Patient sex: F
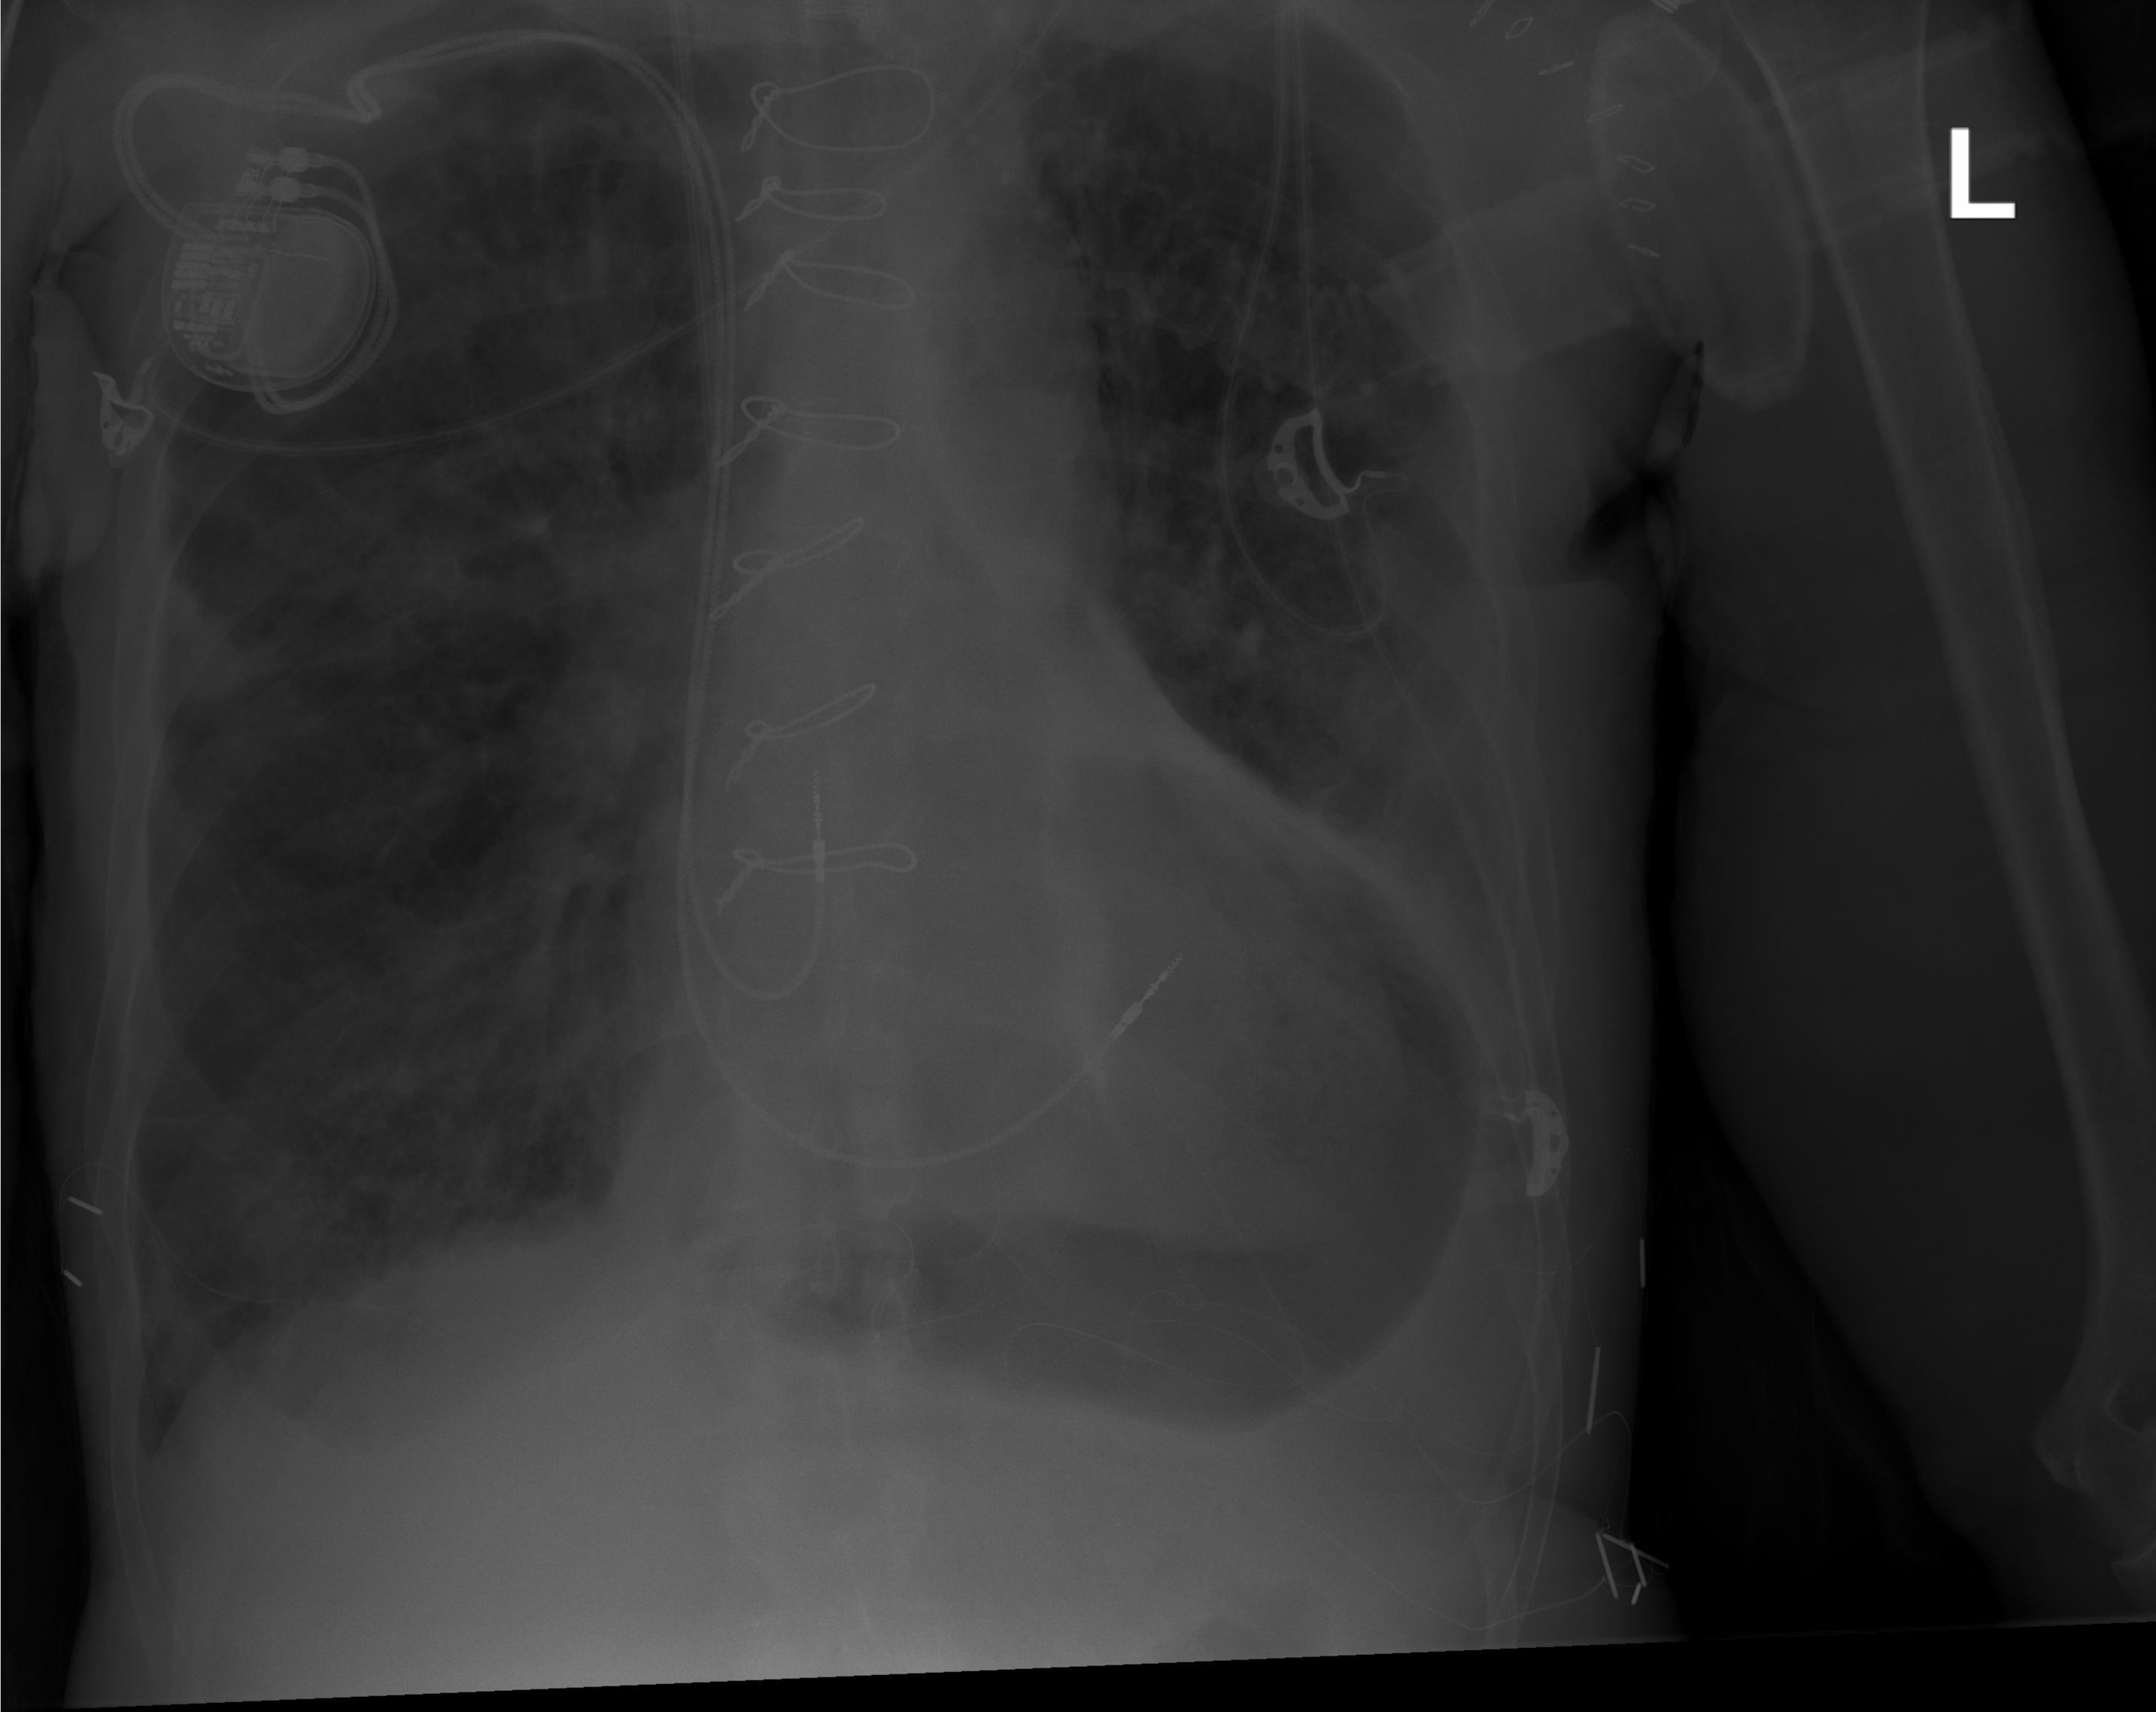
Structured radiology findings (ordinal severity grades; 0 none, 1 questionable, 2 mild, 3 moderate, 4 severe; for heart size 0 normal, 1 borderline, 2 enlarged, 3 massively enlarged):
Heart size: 0
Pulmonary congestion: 2
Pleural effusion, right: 2
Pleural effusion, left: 2
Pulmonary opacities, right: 2
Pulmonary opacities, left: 2
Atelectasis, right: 2
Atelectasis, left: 2